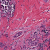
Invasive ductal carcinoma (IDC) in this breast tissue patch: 1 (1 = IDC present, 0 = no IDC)